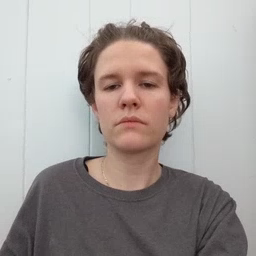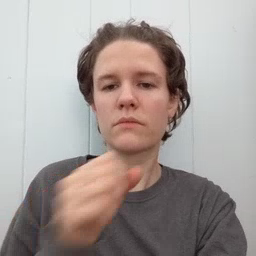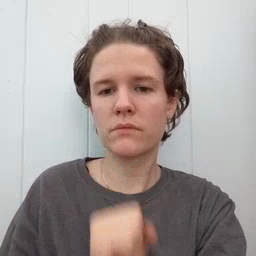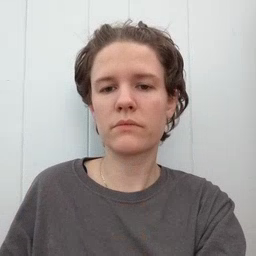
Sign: old